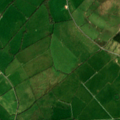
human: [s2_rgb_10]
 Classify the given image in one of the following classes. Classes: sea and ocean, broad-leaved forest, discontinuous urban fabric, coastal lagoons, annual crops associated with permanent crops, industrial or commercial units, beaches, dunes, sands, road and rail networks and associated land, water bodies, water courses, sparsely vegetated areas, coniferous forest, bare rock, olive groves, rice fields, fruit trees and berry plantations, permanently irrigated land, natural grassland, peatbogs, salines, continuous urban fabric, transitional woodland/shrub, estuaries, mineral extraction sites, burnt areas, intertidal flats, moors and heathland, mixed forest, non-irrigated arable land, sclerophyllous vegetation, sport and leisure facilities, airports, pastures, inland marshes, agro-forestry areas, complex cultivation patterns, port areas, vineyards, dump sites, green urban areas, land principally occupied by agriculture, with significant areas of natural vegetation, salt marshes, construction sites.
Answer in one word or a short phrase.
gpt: pastures, coniferous forest